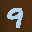
Label: 9